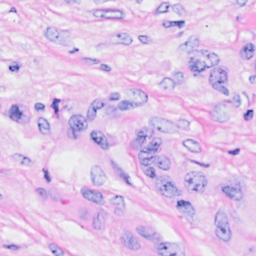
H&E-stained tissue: Breast